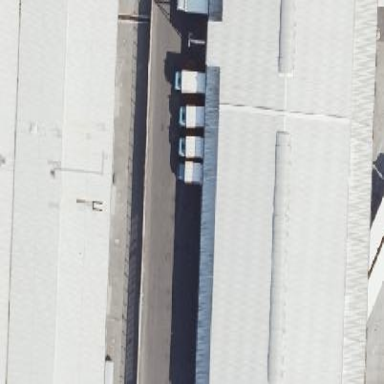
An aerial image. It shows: Industrial building.